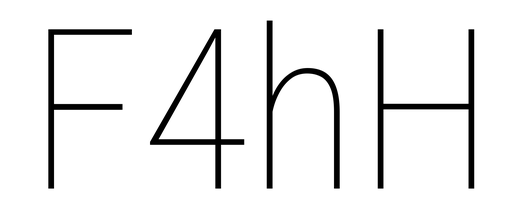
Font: Roboto_Condensed_Thin